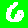
Digit: 6